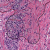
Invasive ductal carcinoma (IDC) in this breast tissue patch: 1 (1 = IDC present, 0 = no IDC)